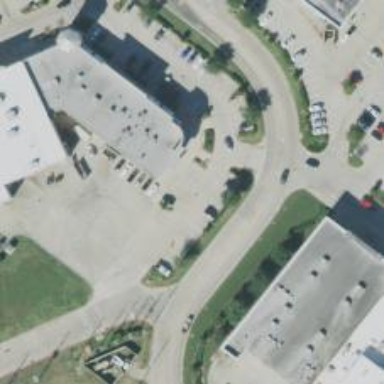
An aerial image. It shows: Retail building.